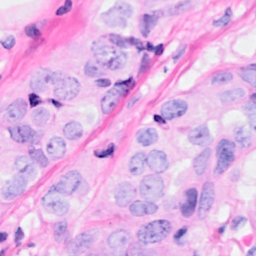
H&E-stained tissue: Breast